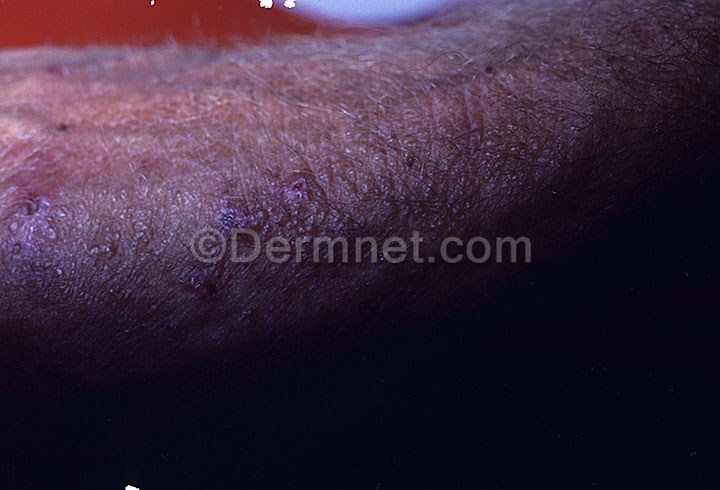
Disease: Light Diseases and Disorders of Pigmentation